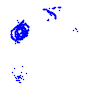
Particle: pion